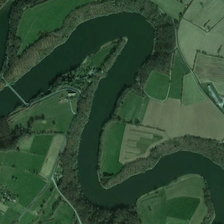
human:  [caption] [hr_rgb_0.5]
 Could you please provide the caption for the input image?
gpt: a large number of trees were planted along the river .

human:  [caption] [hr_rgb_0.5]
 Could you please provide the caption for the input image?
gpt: a large number of trees were planted along the river .

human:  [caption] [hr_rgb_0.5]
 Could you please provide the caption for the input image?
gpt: both sides of the river are green fields .

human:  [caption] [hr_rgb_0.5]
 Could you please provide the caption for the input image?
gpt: both sides of the river are green fields .

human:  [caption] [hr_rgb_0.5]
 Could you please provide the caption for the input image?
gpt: both sides of the river are green fields .